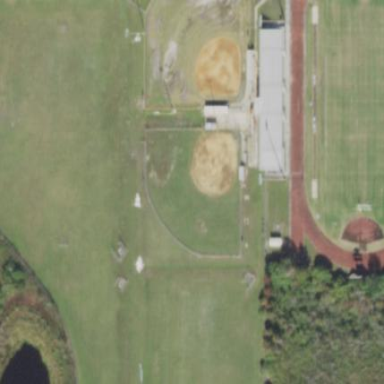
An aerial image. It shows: Softball pitch for leisure and sport activities.